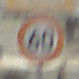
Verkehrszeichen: Geschwindigkeit60
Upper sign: FlugbetriebRechts
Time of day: Night
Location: Outdoor (Urban)
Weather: PartlyCloudy
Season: NotSpecified
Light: Artificial